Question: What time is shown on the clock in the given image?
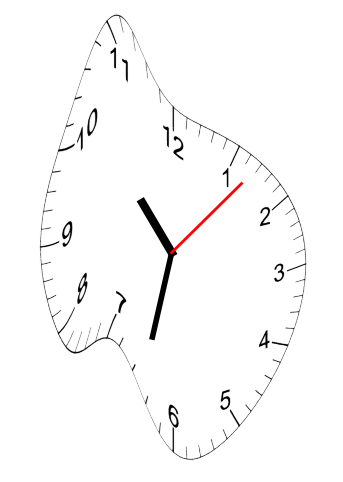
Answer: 10:32:07